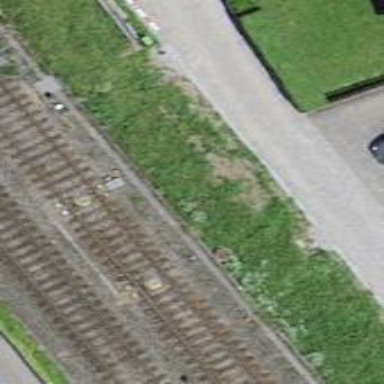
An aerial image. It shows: Railway switch.